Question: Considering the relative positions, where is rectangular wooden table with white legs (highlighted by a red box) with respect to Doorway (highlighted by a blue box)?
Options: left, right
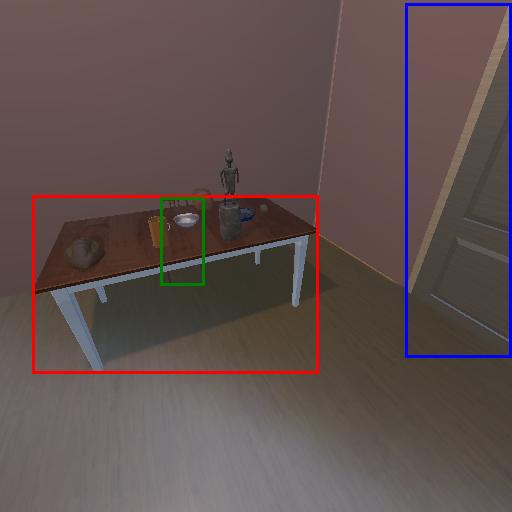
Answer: left